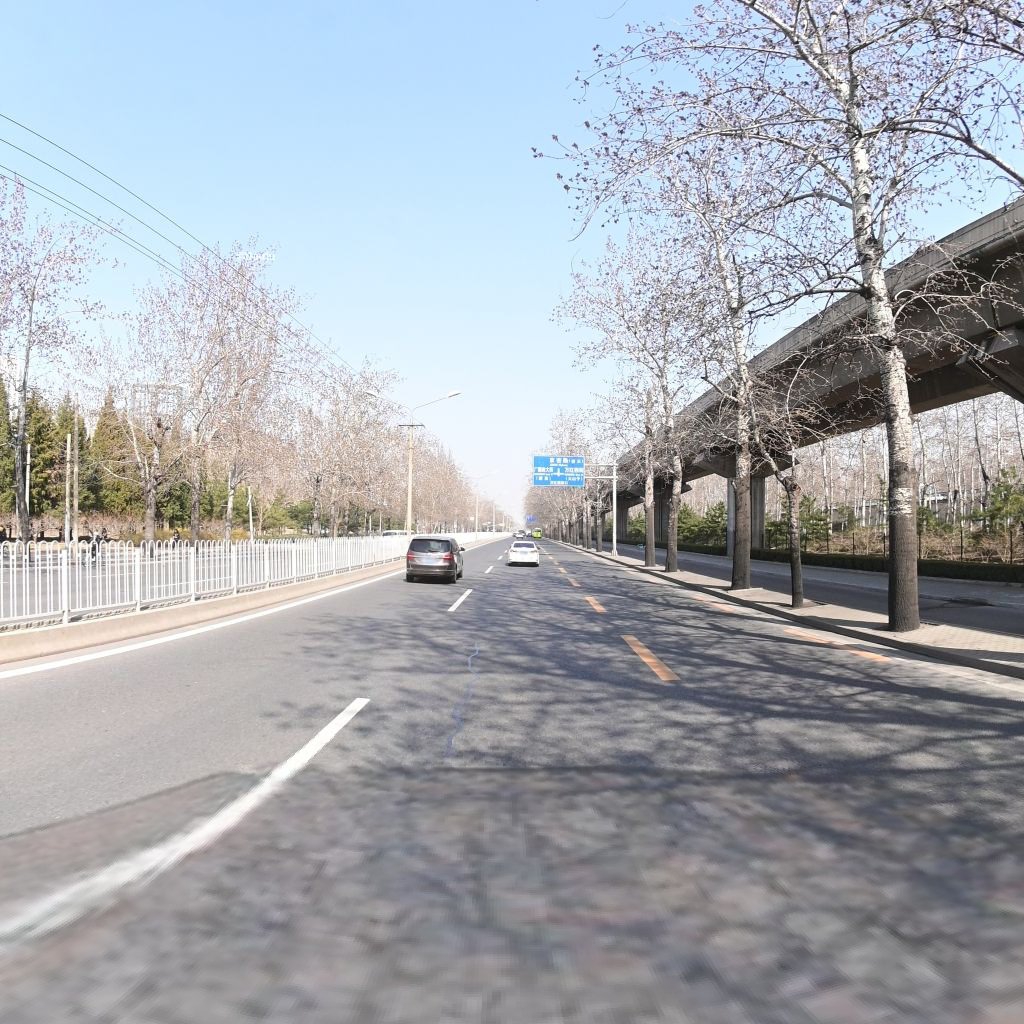
Region: Chaoyang
Road damage annotations: longitudinal patch